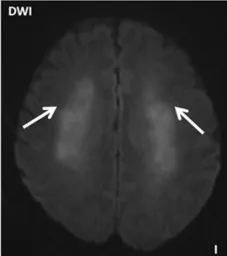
Cranial magnetic resonance imaging (MRI) of a patient with anti-CV2 autoimmune encephalitis. (I) Diffusion-weighted MRI. The arrows indicate abnormal signals in the white matter area of the bilateral lateral ventricles and bilateral internal capsules. No significant enhancement was observed.
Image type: radiology (mri)